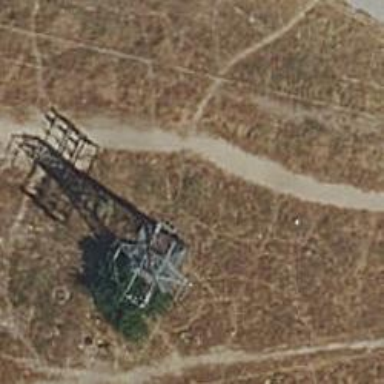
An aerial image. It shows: Lattice structure tower used for power distribution.